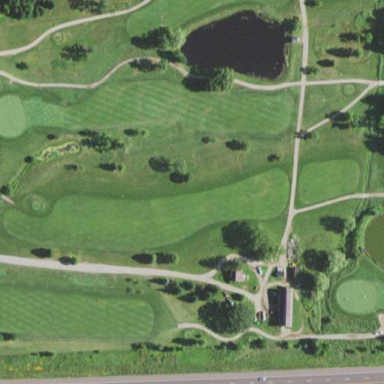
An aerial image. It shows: Rough grassy area used for golf.